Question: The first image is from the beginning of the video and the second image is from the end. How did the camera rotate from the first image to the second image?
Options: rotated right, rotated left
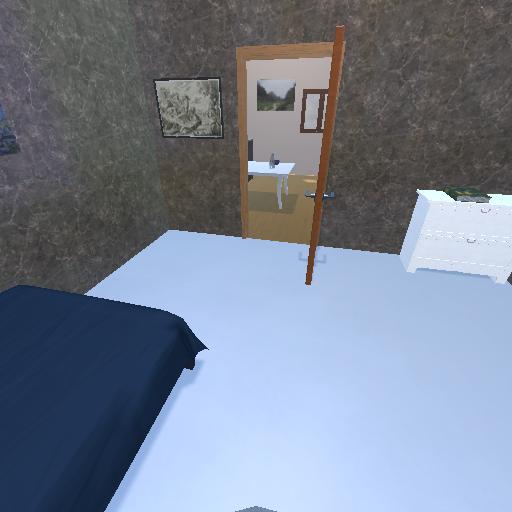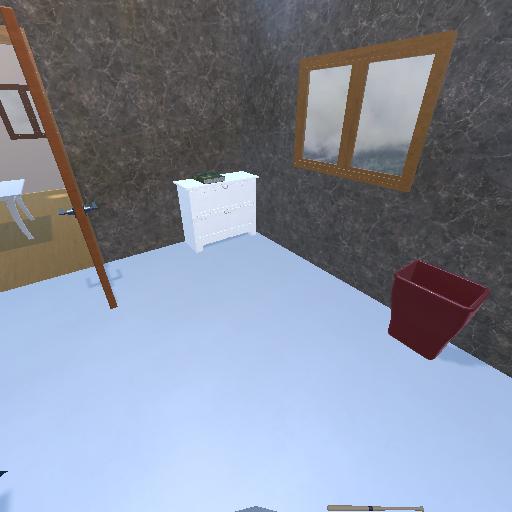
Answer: rotated right